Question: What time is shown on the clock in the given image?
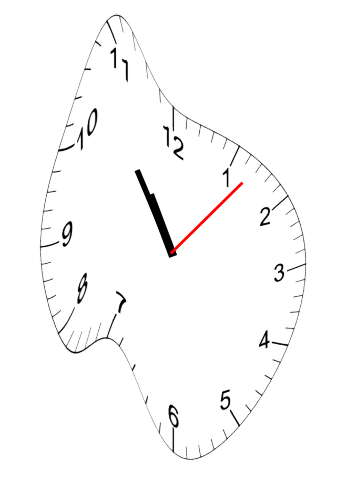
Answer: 10:54:07